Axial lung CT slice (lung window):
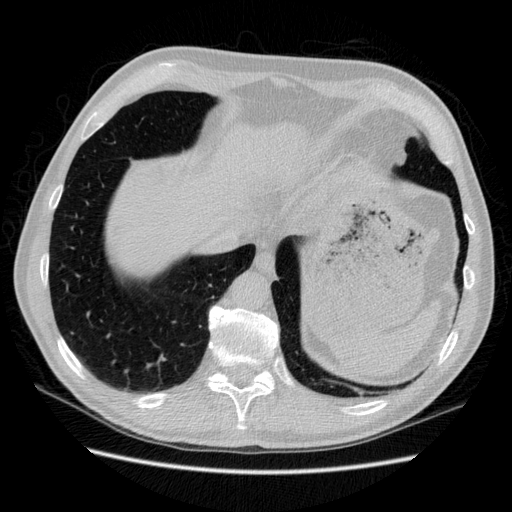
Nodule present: no